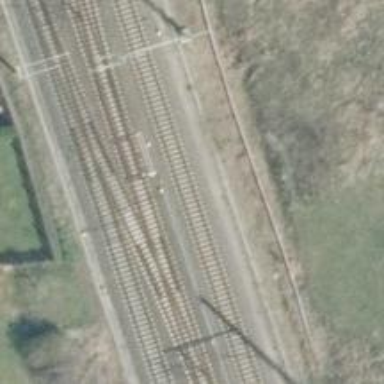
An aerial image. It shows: Railway switch with turnout to the right.